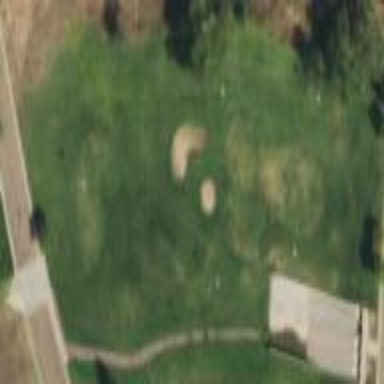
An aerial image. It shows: Golf course surrounded by greenery.